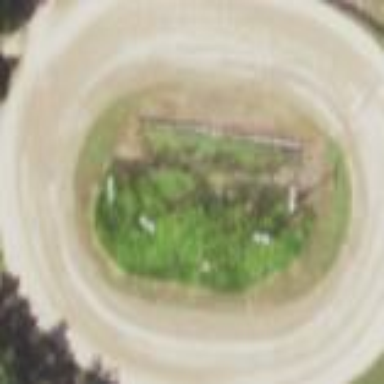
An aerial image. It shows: Dirt raceway for motor and karting sports.